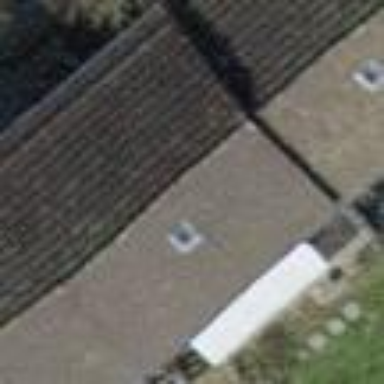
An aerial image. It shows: House with tile roof.